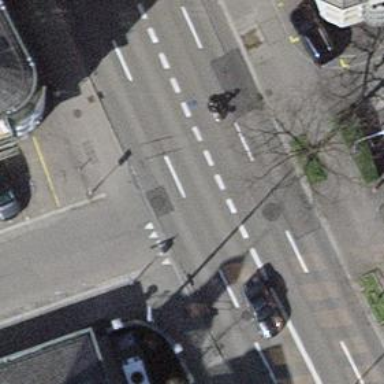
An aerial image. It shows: Unmarked crossing with traffic calming table.